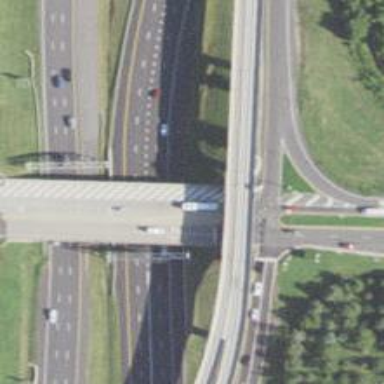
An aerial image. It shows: Asphalt motorway.